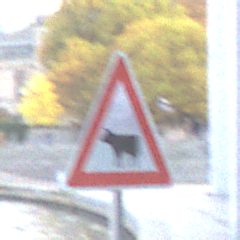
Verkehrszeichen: ViehtriebRechts
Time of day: SunriseSunset
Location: Outdoor (Urban)
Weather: PartlyCloudy
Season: NotSpecified
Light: Natural